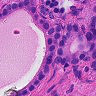
Metastatic tissue present: yes